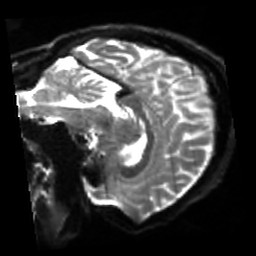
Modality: sbref
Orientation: sagittal
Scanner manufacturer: siemens
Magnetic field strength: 3 T
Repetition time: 4 s
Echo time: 0.0594 s